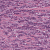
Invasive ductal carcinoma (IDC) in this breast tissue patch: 1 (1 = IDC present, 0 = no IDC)